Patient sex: M
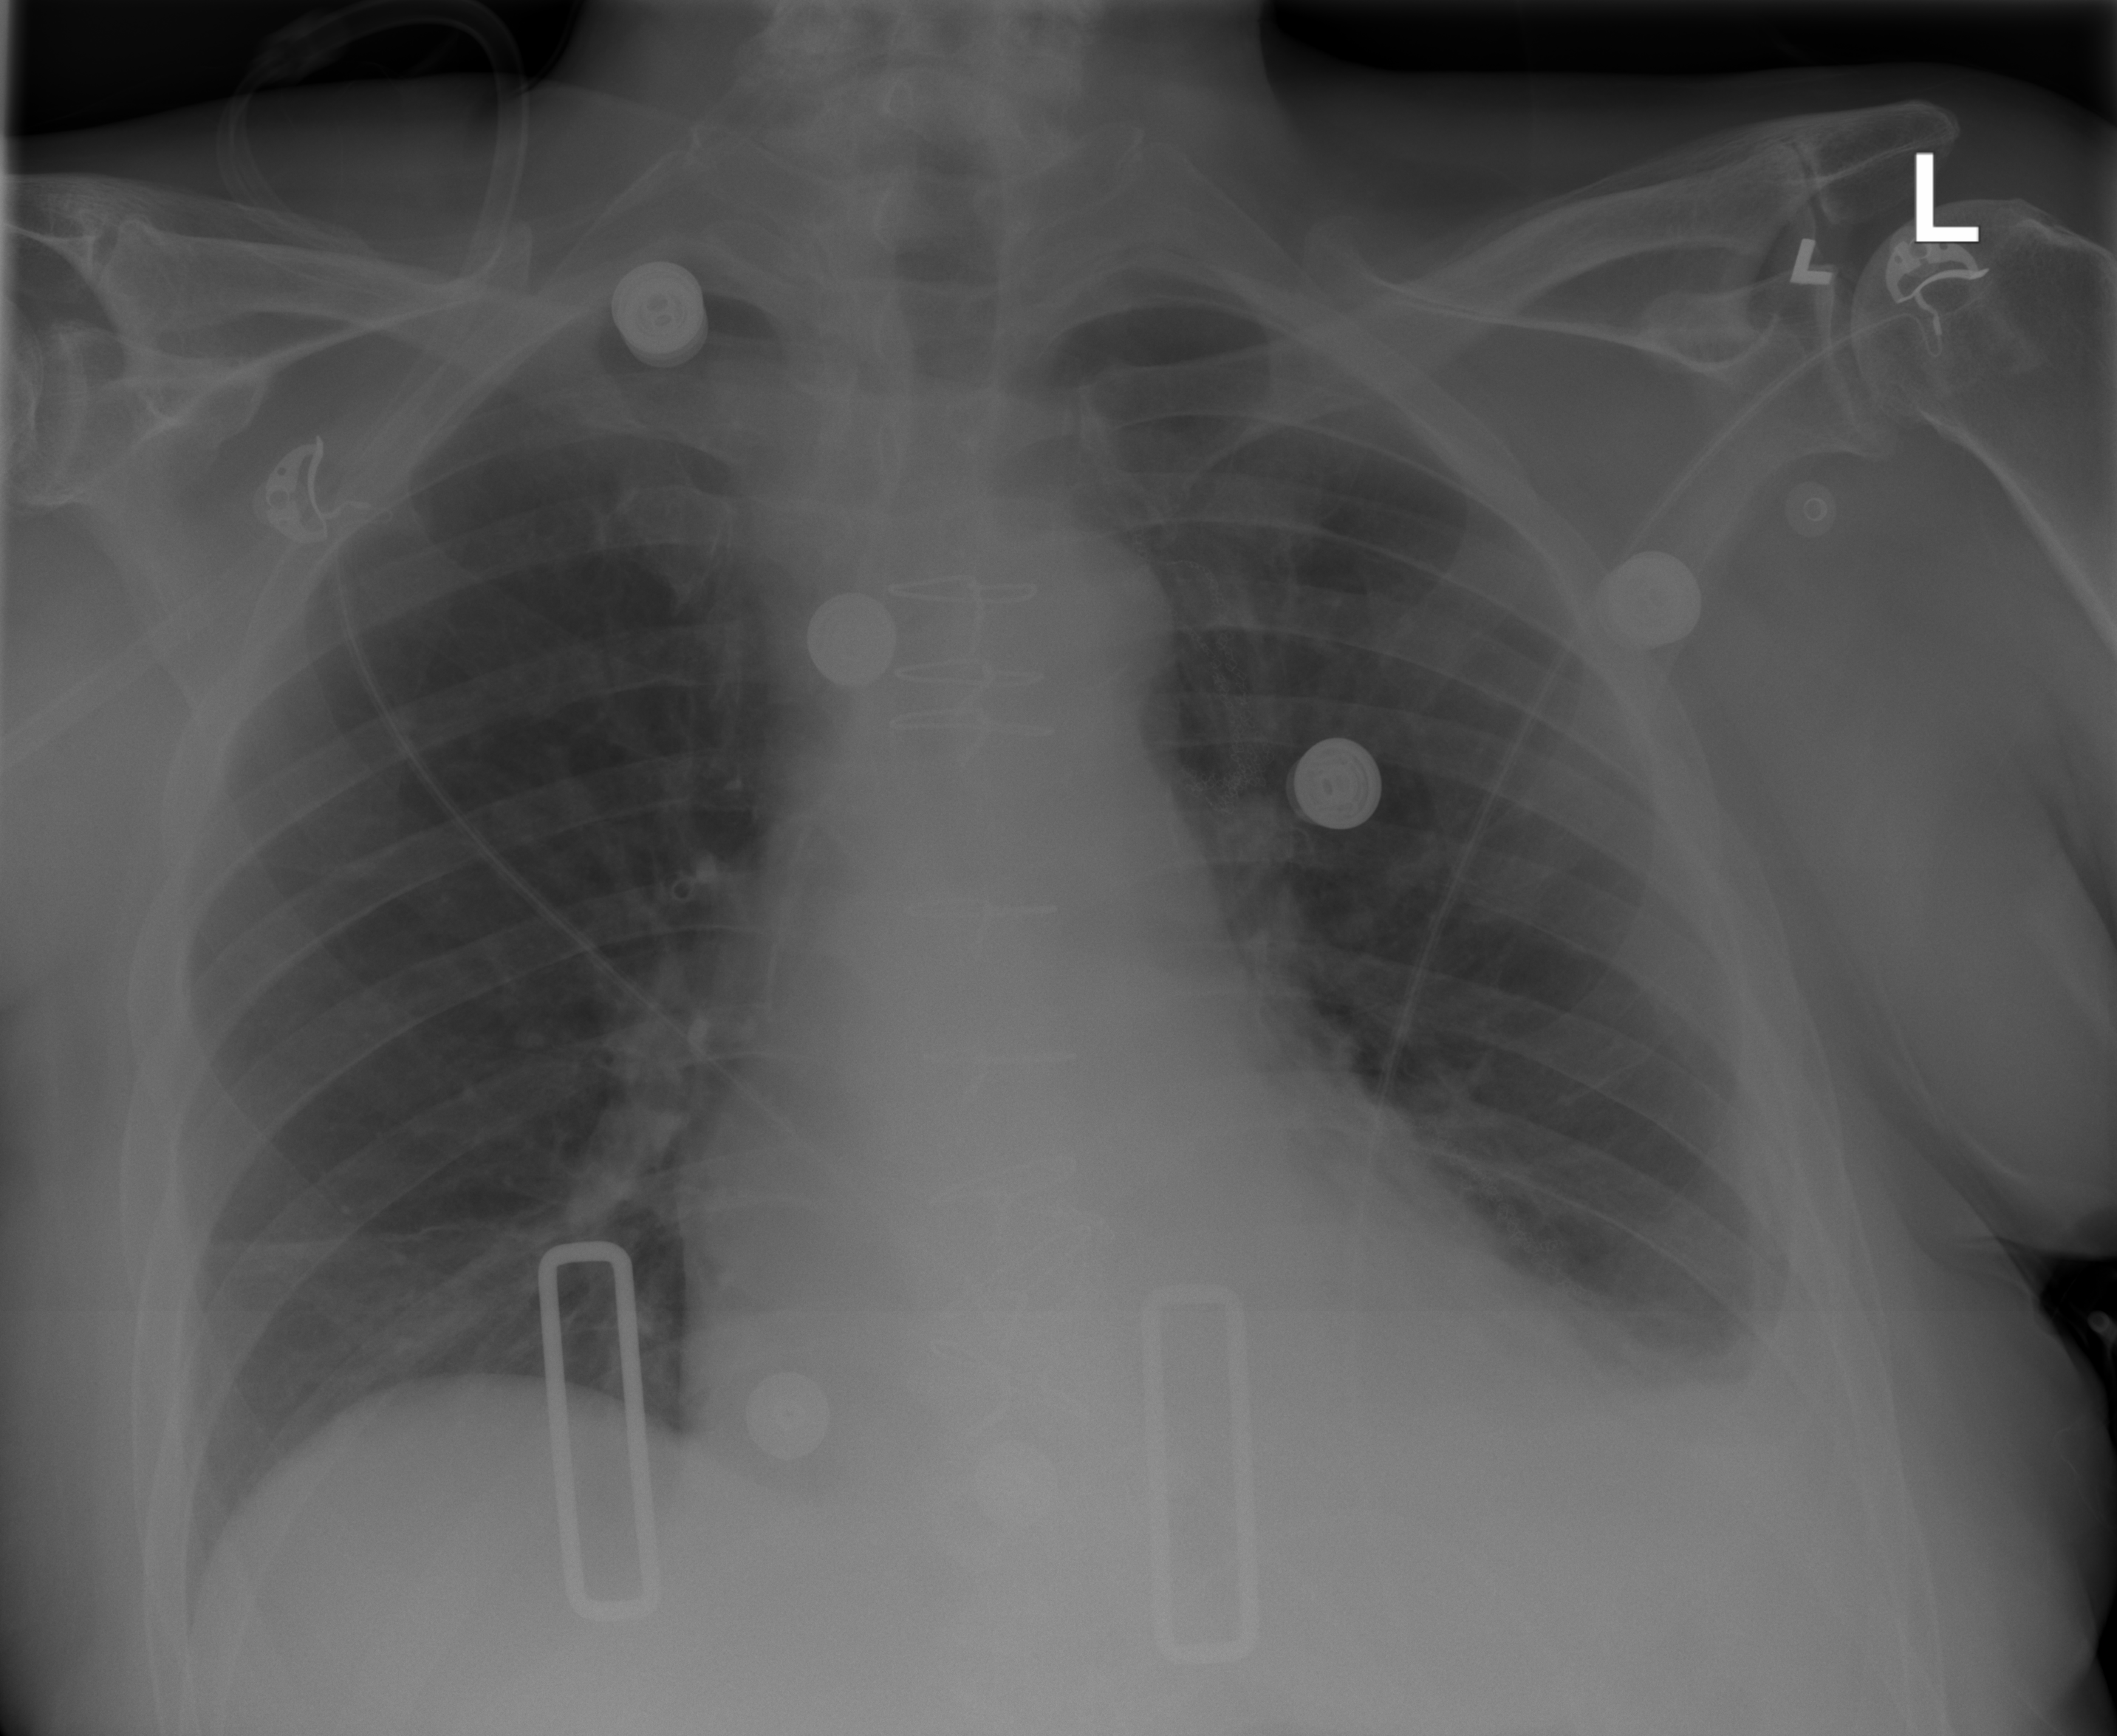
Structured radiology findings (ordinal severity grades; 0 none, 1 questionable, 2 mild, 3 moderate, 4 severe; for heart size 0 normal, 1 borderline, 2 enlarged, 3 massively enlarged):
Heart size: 1
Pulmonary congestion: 0
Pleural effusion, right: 0
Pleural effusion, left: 2
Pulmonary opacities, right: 0
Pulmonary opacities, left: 0
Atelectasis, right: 2
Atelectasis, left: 2